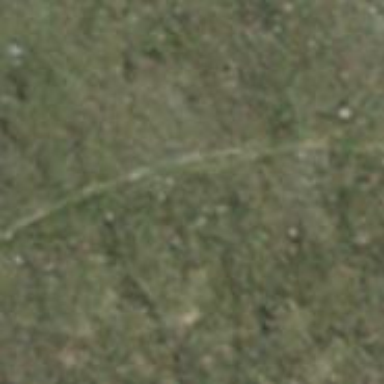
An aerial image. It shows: Path on the ground.